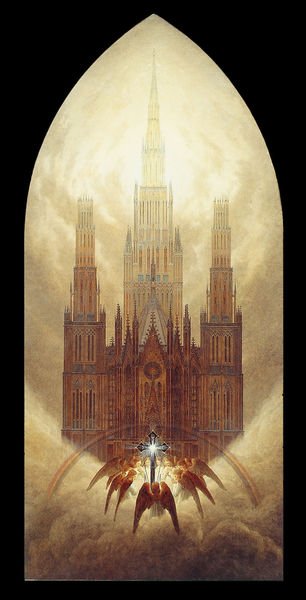
Titel: Die Kathedrale
Künstler: Caspar David Friedrich
Institution: Schweinfurt, Sammlung Georg Schäfer
Schlagwörter: adler, gemälde, himmel, wolken, ausschnitt, fenster, licht, schloss, architektur, vögel, kirche, sonne, frontal, gotik, turm, engel, bogen, dunst, nebel, symmetrie, tor, leuchten, kreuz, türme, dom, strahlen, stich, kathedrale, portal, schattiert, nimbus, spitzbogen, mystisch, tempel, gothik, kupferstich, erzengel, schwebend, regenbogen, wimperge, greifvögel, mythisch, himmelreich, himmelspforte, don, stahlstich, schlpss, l, fragmentar